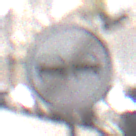
Verkehrszeichen: EndeUeberholverbot
Umgebung: Outdoor, Urban
Tageszeit: MorningAfternoon
Wetter: PartlyCloudy
Licht: Natural
Jahreszeit: NotSpecified
Kontrast: HighContrast